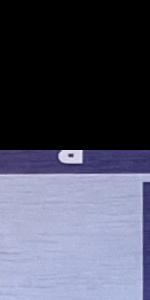
Label: Empty